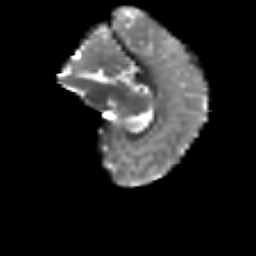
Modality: T2w
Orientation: sagittal
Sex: female
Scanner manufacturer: siemens
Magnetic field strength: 3 T
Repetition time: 5 s
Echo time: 0.071 s